Question: How can I increase the length of plot tick marks? Here is a small example:
'''
r <- as.POSIXct(round(range(time), "mins"))
plot(time, x, t="l", xaxt = "n")
axis.POSIXct(1, at = seq(r[1], r[2], by = "min"), format = "%H:%M:%S")
'''
which gives

As you can see, all the ticks are the same size. Is there a way to automatically increase the length of those ticks that are signed?
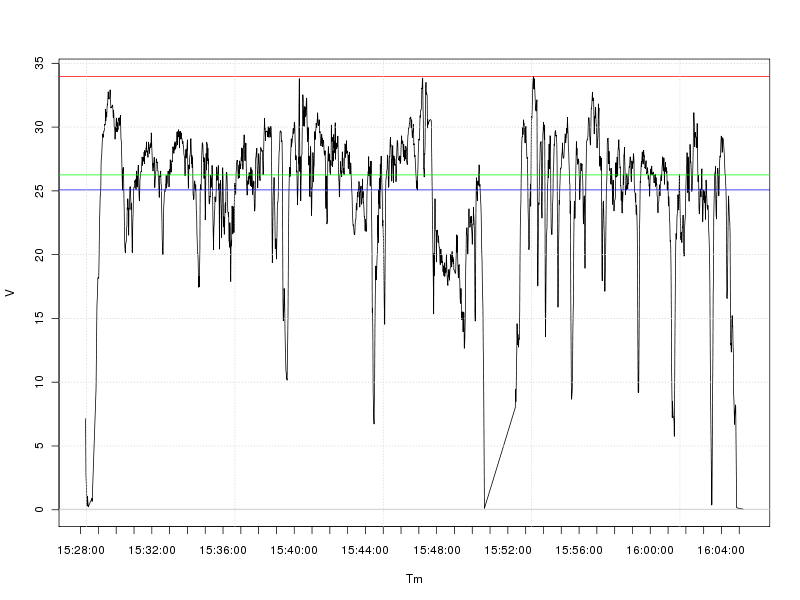
Answer: When creating a very specific axis layout, you typically need to add the axis after drawing the plot. Since you didn't have a reproducible example, I've created my own data set.
1. Create a plot, but don't display the axis plot(1:10, axes=FALSE, frame=TRUE)
2. Add in the x-scale. In this example, values 1,2,3, ...., 10. The argument tck specifies the tick length: ##The tck value should be smaller here
axis(1, 1:10, tck=-0.05)
3. Now add in an additional scale for "in-between" values. I've set labels="", so we don't print any values: axis(1, seq(0.5, 9.5, 1), labels=rep("", 10), tck=-0.01)
This gives: